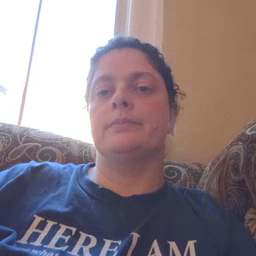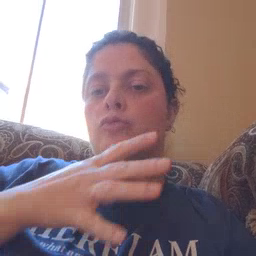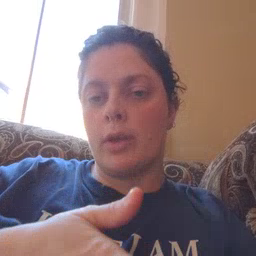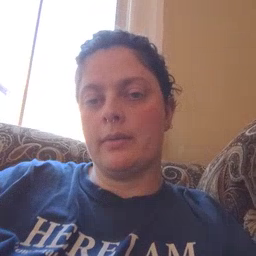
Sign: grandma